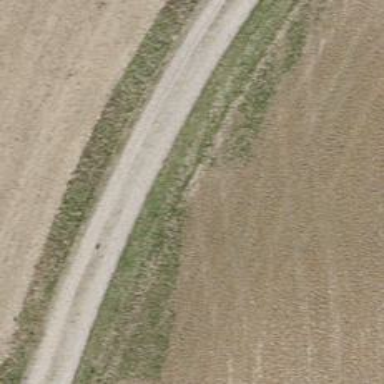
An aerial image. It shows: Gravel track with grade 3 tracktype.